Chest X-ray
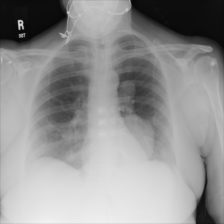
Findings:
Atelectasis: negative
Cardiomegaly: negative
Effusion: negative
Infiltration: negative
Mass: positive
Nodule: negative
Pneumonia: negative
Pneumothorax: negative
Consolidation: negative
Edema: negative
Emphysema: negative
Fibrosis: negative
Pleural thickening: negative
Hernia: negative